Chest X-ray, PA view. Patient: 49 years old, sex F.
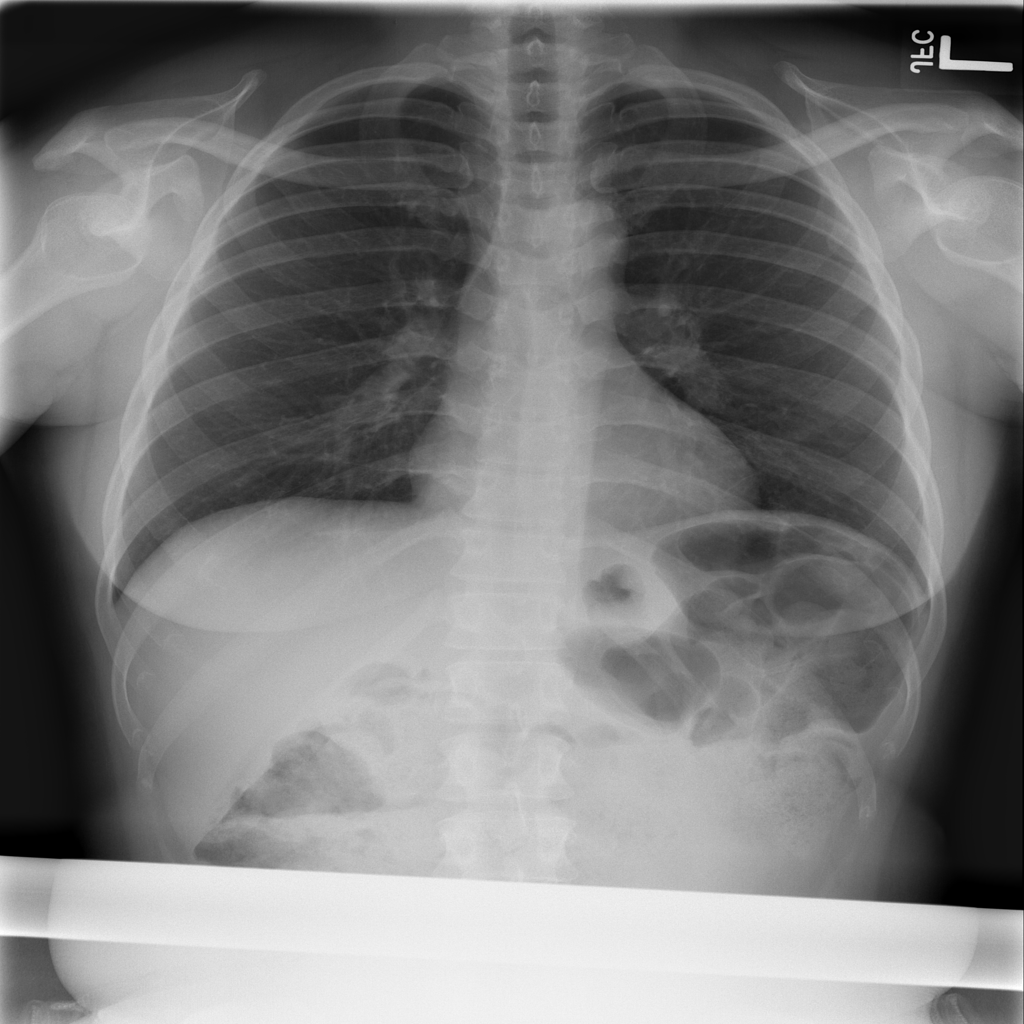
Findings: No Finding